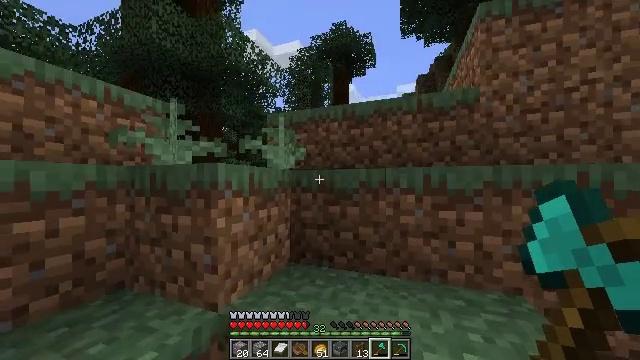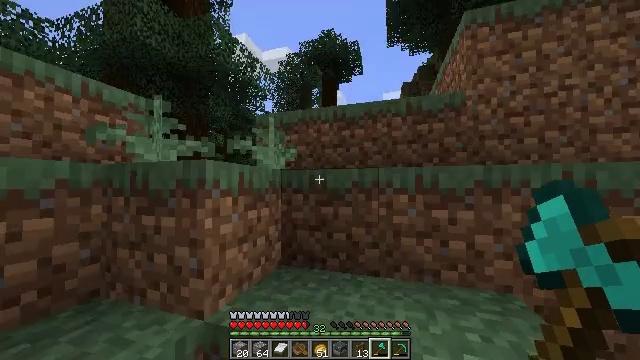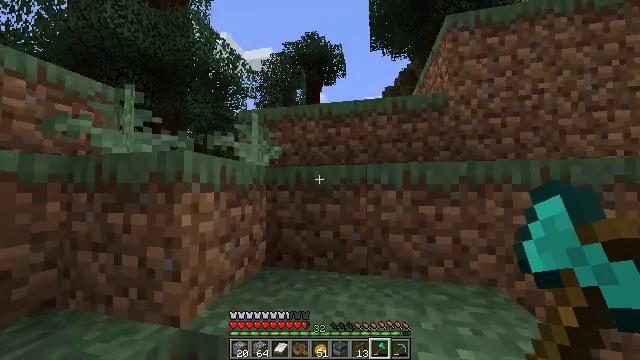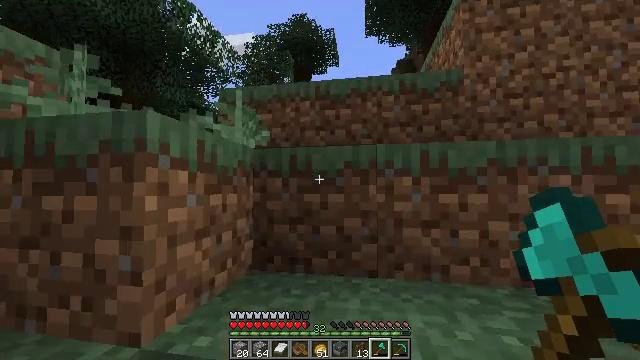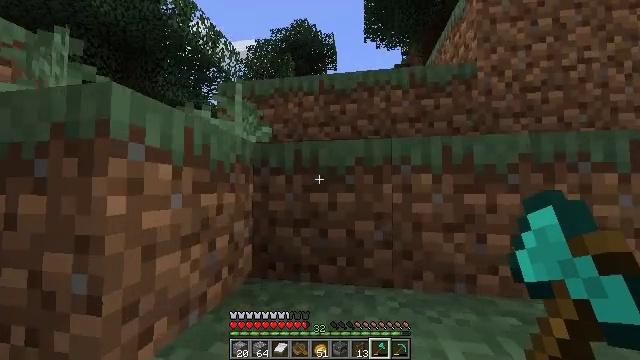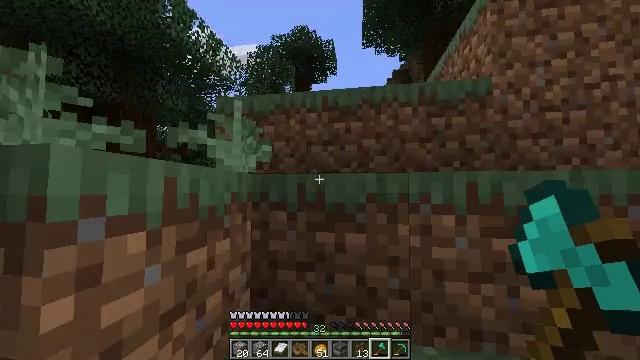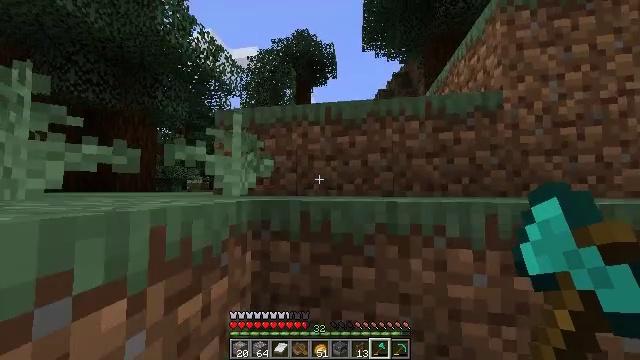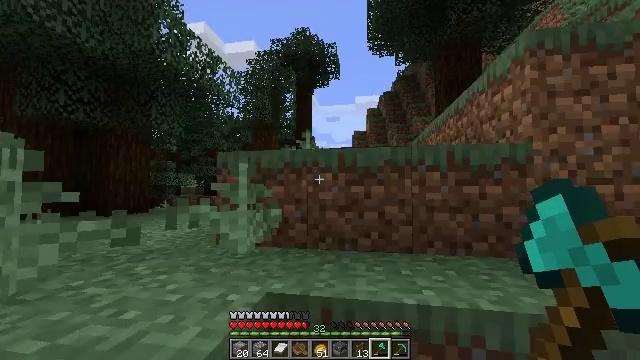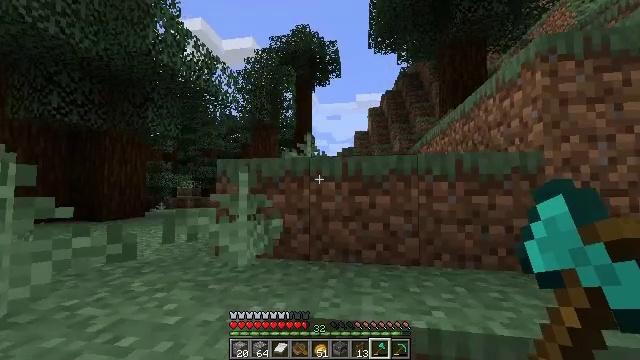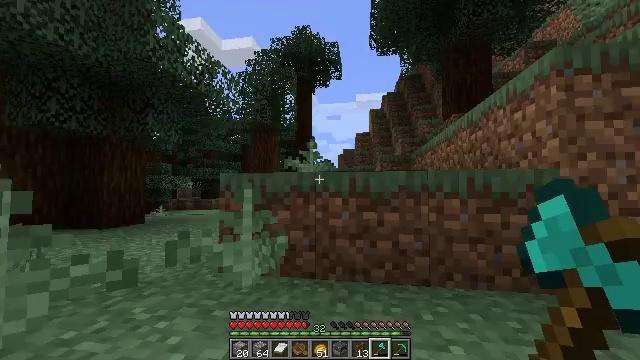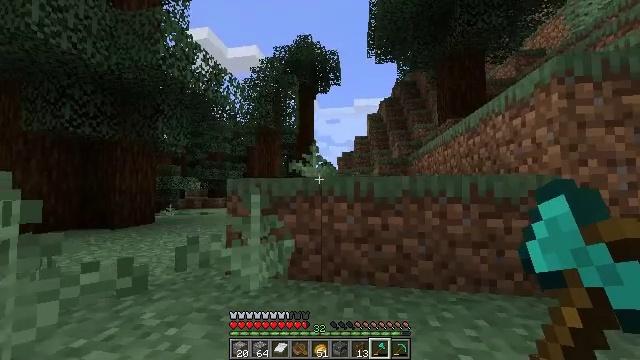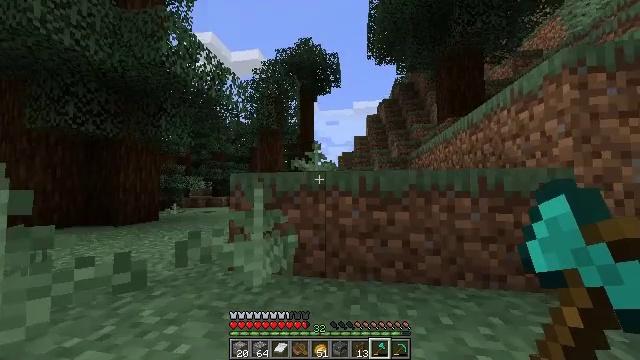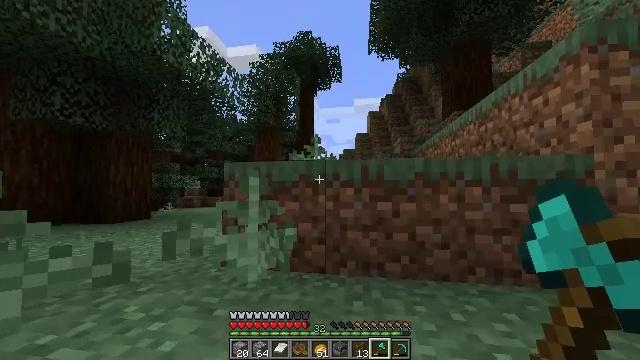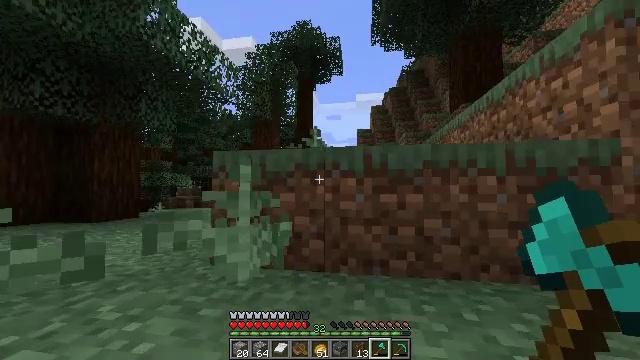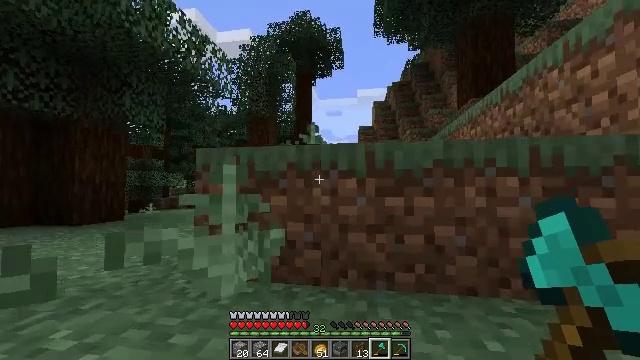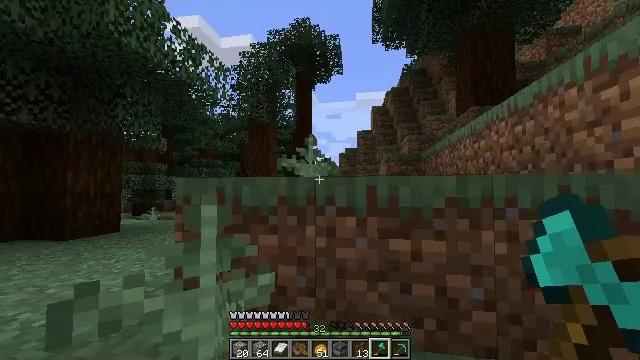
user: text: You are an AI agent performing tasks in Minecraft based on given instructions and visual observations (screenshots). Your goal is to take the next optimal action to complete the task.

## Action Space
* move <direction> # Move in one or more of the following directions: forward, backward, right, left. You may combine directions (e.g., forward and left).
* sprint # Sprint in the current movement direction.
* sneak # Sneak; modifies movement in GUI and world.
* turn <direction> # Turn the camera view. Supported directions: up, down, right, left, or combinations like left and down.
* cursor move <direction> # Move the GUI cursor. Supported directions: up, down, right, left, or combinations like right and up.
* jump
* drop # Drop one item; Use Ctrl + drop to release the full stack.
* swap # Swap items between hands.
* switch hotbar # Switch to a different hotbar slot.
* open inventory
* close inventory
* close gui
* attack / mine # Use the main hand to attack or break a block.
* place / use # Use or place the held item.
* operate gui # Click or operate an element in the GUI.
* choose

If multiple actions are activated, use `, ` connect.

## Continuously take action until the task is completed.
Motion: motion action
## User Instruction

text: Remove a spruce boat from the inventory.
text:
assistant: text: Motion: move forward, turn right and up, jump
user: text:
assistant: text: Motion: move forward, turn right, jump
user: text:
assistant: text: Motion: move forward, sprint, turn right, jump
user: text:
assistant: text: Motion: move forward, sprint, jump
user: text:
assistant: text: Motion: move forward, sprint, jump
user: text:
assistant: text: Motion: move forward, sprint, jump
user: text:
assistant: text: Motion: move forward, jump
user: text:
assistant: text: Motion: move forward, jump
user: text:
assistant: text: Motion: move forward, jump
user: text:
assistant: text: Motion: move forward, jump
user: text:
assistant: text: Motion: move forward, jump
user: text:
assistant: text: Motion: move forward, jump
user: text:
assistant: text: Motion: move forward, sprint, jump
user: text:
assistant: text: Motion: move forward, sprint, jump
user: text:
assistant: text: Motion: move forward, sprint, jump
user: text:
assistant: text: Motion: move forward, jump
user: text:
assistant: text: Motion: move forward, turn down, jump
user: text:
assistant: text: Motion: move forward, turn down, jump
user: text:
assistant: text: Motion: move forward, turn down, jump
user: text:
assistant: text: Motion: move forward, turn right and down, jump
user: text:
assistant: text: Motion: move forward, turn right and down, jump
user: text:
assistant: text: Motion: move forward, turn right and down, jump
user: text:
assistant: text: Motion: move forward, sprint, turn right, jump
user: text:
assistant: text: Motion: move forward, sprint, jump
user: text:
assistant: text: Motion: move forward, sprint, jump
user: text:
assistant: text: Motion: move forward, sprint, jump
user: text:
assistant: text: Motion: move forward, turn left, jump
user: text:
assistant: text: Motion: move forward, turn left, jump
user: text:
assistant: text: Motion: move forward, turn left, jump
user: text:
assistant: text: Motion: move forward, turn left, jump